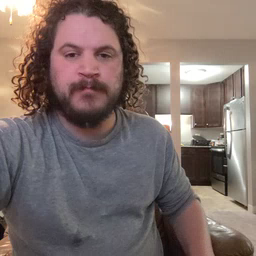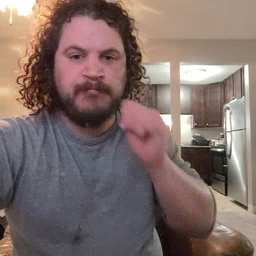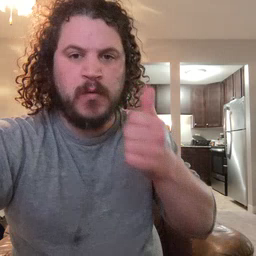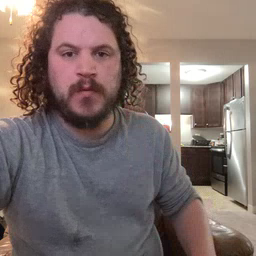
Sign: tomorrow